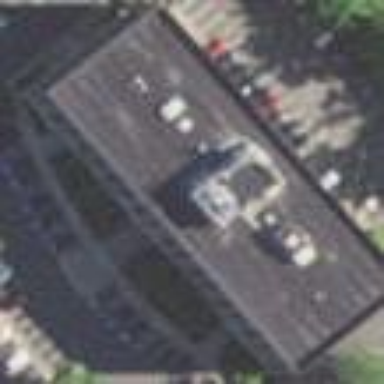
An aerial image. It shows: Office building.